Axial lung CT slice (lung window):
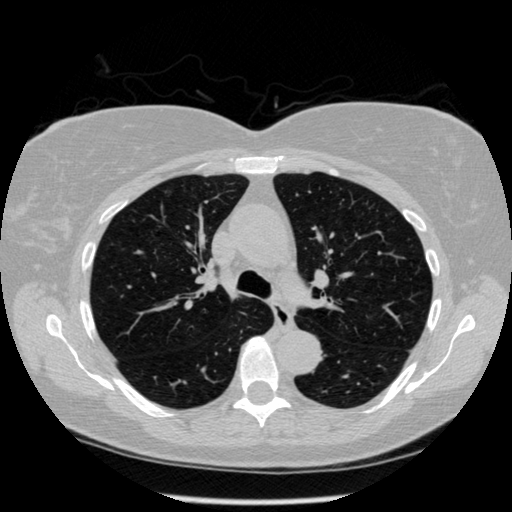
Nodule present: yes
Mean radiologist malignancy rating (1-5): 2